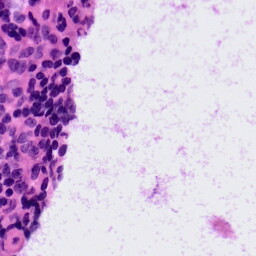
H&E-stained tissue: LymphNode